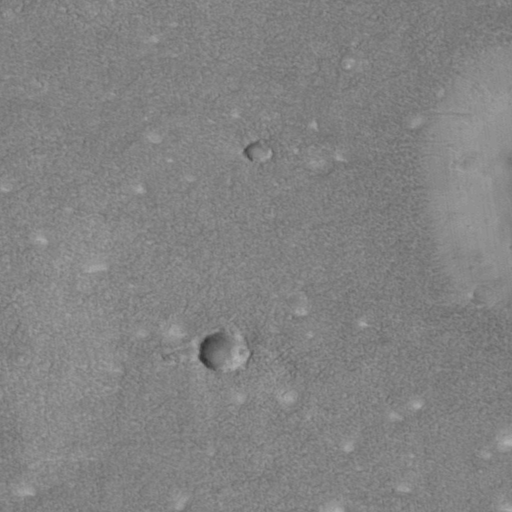
Objects detected: cone